Question: I need to show below two points (A and B) on a radar circle image that I have created using Canvas in Android. And those two points have latitude and longitude values. Suppose Point A has these values-
'''
Latitude: 37.33774833333334
Longitude: -121.88670166666667
'''
Point B has these values-
'''
Latitude: 37.336453
Longitude: -121.884985
'''
I need to show these two above points on a Canvas by doing some sort of calculations from the center point of a circle as shown in the below image. Below is the code that is creating radar circle in Android like below-
'''
public class CircleCanvas extends View{
Context context;
int[] imageNames=new int[6];
public CircleCanvas(Context mContext,int mUser,int mfirstDis,int msecondDis,int mthirdDis,int mfourDis,int bgMap) {
super(mContext);
context = mContext;
imageNames[0]=mUser;
imageNames[1]=mfirstDis;
imageNames[2]=msecondDis;
imageNames[3]=mthirdDis;
imageNames[4]=mfourDis;
imageNames[5]=bgMap;
}
protected void onDraw(Canvas canvas) {
super.onDraw(canvas);
Paint p = new Paint();
p.setColor(Color.BLACK); //BLACK
p.setStyle(Style.STROKE);
//canvas.drawColor(Color.BLACK); //WHITE
WindowManager mWinMgr = (WindowManager)context.getSystemService(Context.WINDOW_SERVICE);
@SuppressWarnings("deprecation")
int displayWidth = mWinMgr.getDefaultDisplay().getWidth();
@SuppressWarnings("deprecation")
int displayHeight = mWinMgr.getDefaultDisplay().getHeight();
canvas.drawBitmap(BitmapFactory.decodeResource(getResources(),imageNames[5]), 0, 0, null);
int totalCircle=4;
int radius=40;
int centerimagesize=13;
for (int i = 1; i <= totalCircle; i ++) {
canvas.drawCircle(displayWidth/2,displayHeight/4, i*radius, p);
canvas.drawBitmap(BitmapFactory.decodeResource(getResources(),imageNames[i]), ((displayWidth/2)+(i*radius)),(displayHeight/4), null);
}
canvas.drawLine((displayWidth/2-(totalCircle*radius)), (displayHeight/4), (displayWidth/2+(totalCircle*radius)), (displayHeight/4), p);
canvas.drawLine((displayWidth/2), (displayHeight/4-(totalCircle*radius)), (displayWidth/2), (displayHeight/totalCircle+(4*radius)), p);
canvas.drawBitmap(BitmapFactory.decodeResource(getResources(),imageNames[0]), ((displayWidth/2)-(centerimagesize/2)),((displayHeight/4)-(centerimagesize/2)), null);
invalidate();
}
}
'''
And this is the image of the Canvas from the above code-

And I am passing all the images that I am showing currently on the Canvas from the 'onCreate' method
'''
@Override
public void onCreate(Bundle savedInstanceState) {
super.onCreate(savedInstanceState);
setContentView(R.layout.activity_main);
FrameLayout main = (FrameLayout) findViewById(R.id.main_view);
CircleCanvas circleCanvas=new CircleCanvas(this,R.drawable.current_user,R.drawable.tenm,R.drawable.twentym,R.drawable.thirtym,R.drawable.fourtym,R.drawable.bg_map);
main.addView(circleCanvas);
locationManager = (LocationManager) getSystemService(Context.LOCATION_SERVICE);
locationManager.requestLocationUpdates(
LocationManager.GPS_PROVIDER,
MINIMUM_TIME_BETWEEN_UPDATES,
MINIMUM_DISTANCE_CHANGE_FOR_UPDATES,
new MyLocationListener()
);
}
'''
And I am not sure, how can I show two points(A and B) on that radar circle image by doing calculations from the center point of the circle that I have created using Canvas. Is there some angle calculation that needs to be done? I have seperate images for two points 'A and B' in my drawable folder in Android project
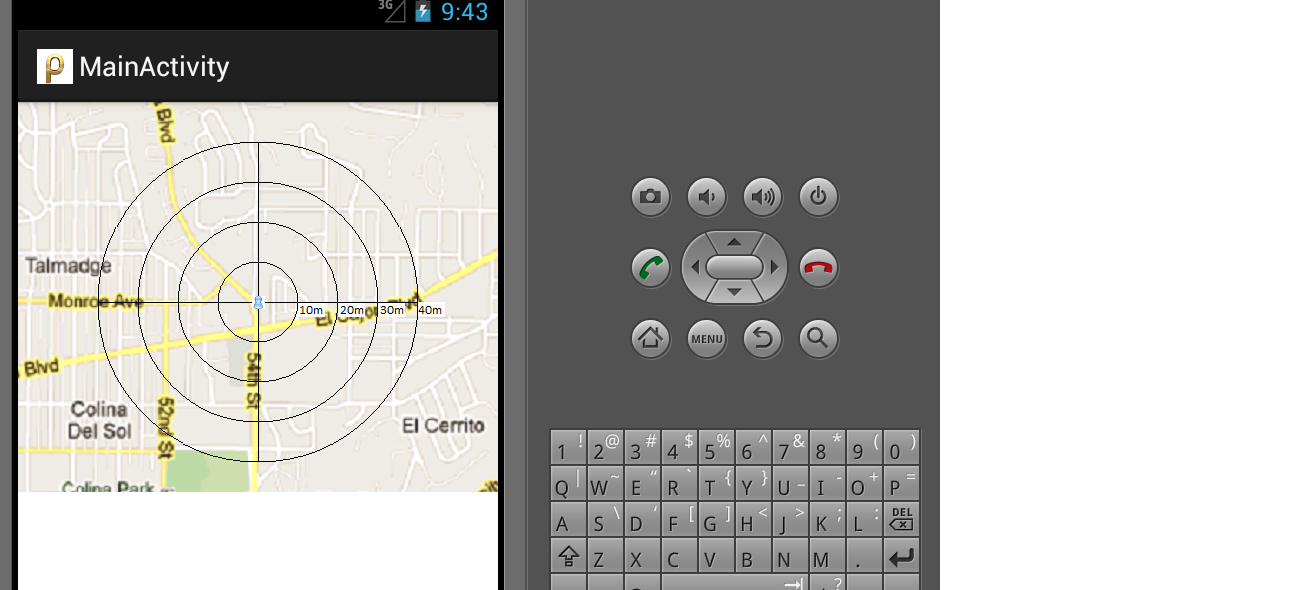
Answer: The easiest way to do this is to use 'OverlayItem' and 'GeoPoint' in a 'MapView'. <URL>. You may be better make the radar an 'OverlayItem' as well.